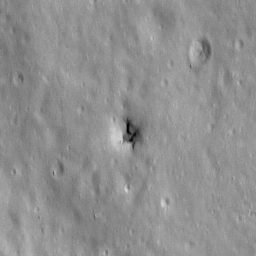
Pit: Stevinus 5
Host crater: Stevinus
Host type: impact_melt
Lunar coordinates: latitude -32.452, longitude 54.675